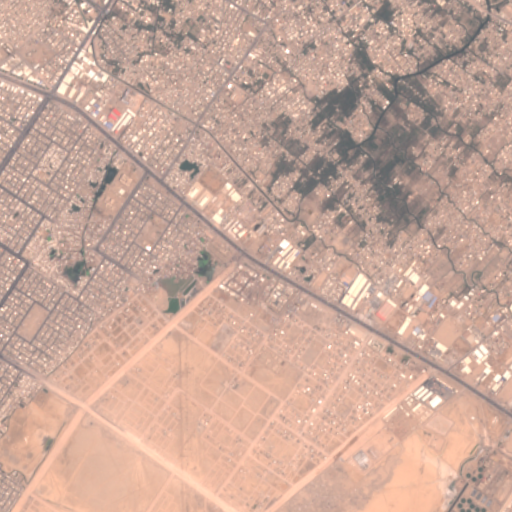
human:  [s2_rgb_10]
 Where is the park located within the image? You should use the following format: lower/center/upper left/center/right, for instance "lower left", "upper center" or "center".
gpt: The park is located in the upper center of the image.
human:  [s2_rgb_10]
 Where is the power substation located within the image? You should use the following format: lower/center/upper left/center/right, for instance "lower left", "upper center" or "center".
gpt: The power substation is located in the center of the image.
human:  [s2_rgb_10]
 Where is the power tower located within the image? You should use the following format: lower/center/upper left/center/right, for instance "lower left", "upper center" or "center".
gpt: The power tower is located in the lower center of the image.
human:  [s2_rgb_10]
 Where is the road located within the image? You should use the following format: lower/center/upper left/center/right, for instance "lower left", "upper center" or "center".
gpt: There is no road in the image.